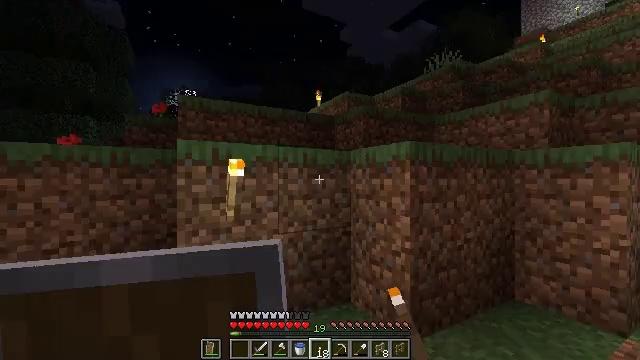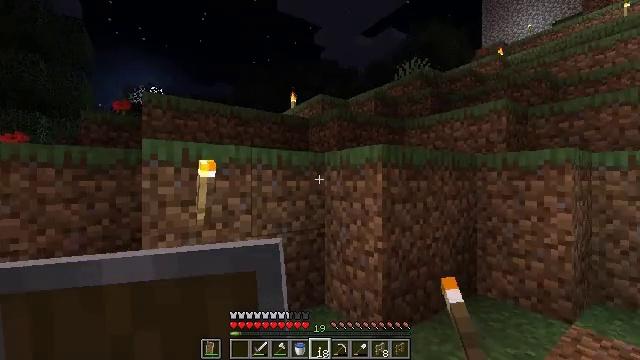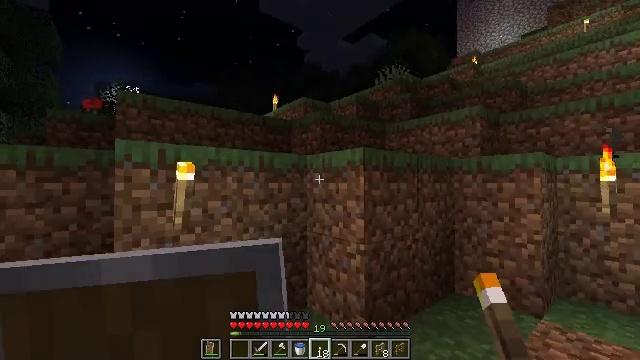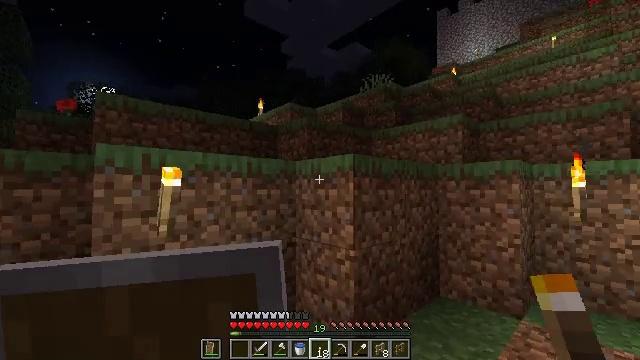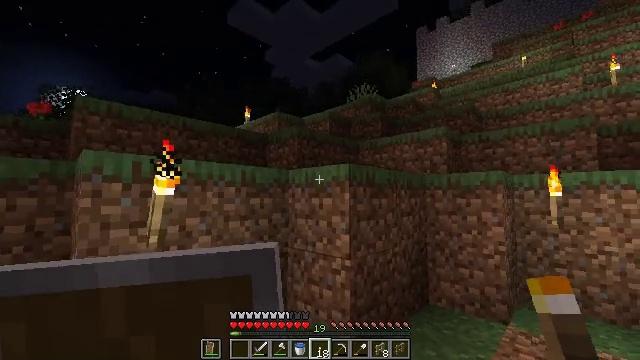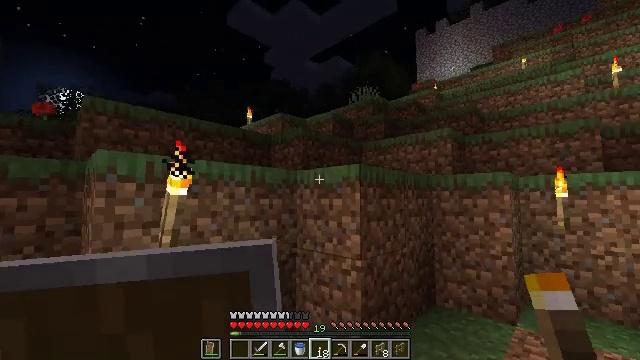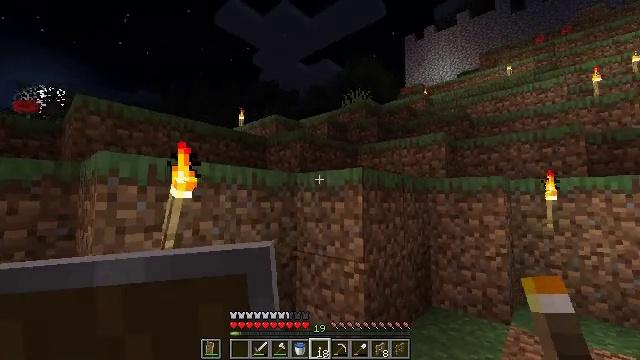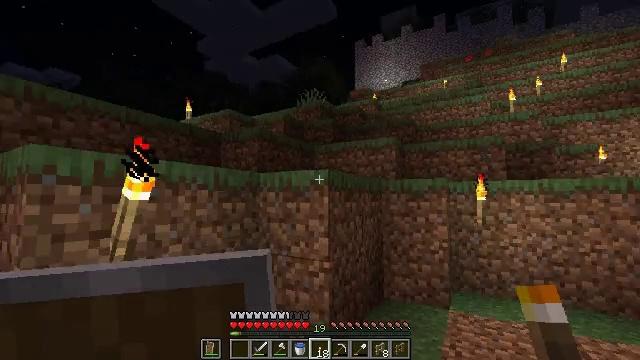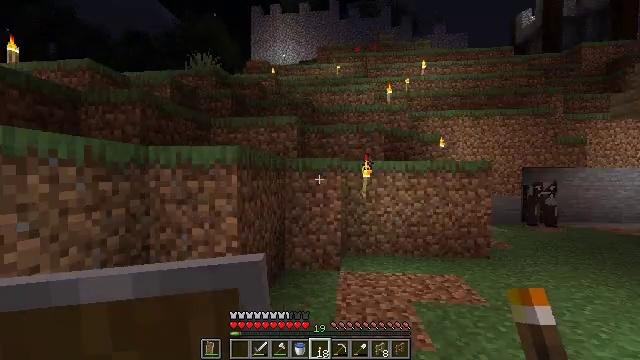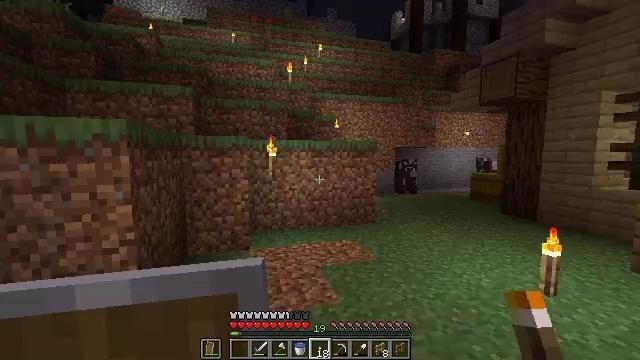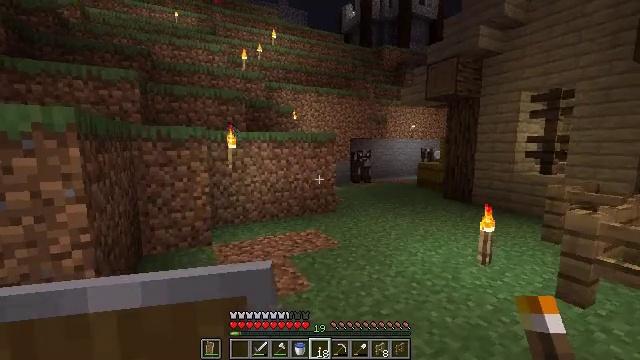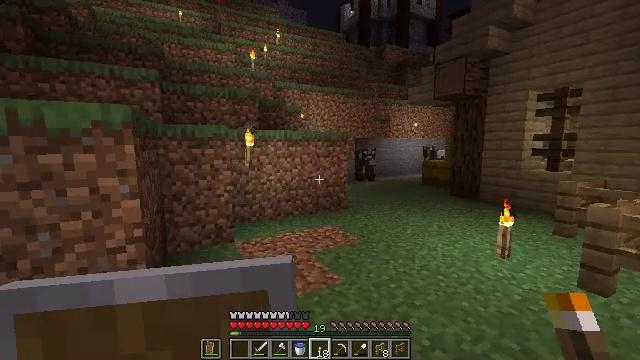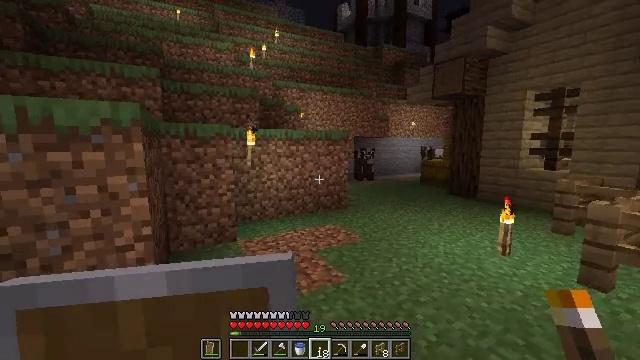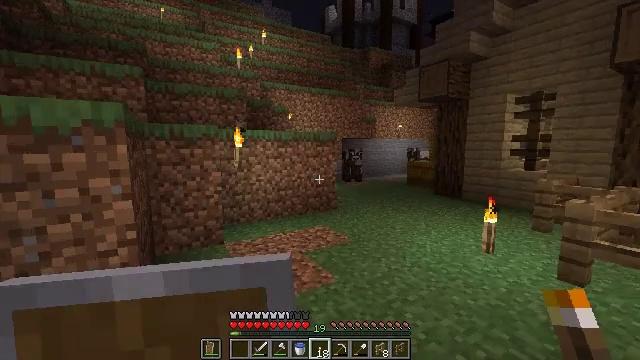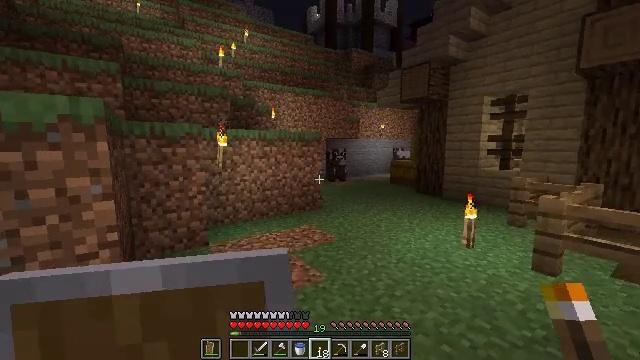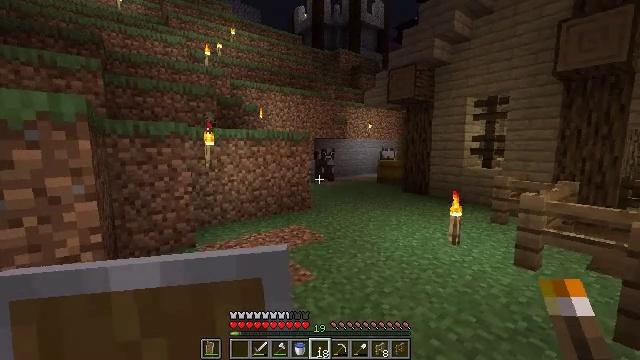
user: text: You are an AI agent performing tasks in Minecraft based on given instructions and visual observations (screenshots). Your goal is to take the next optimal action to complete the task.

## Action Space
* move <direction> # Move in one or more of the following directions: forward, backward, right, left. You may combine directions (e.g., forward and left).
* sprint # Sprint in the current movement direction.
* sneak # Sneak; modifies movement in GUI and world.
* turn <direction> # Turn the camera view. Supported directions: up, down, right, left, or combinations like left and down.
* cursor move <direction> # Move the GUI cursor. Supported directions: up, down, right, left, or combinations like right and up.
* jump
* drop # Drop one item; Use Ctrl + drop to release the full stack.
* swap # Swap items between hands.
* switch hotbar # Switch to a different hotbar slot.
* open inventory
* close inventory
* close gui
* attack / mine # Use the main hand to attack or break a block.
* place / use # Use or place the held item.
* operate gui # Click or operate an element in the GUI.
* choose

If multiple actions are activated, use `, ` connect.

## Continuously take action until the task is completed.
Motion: motion action
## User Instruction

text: Attack the hay block to get hay.
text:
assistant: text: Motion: turn right
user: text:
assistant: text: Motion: turn right
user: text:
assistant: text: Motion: move left, turn right and up
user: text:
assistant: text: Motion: move left, turn right and up
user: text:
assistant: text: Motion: move left
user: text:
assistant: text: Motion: move left, turn right
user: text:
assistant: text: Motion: move left, turn right
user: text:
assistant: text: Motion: move left, turn right and down
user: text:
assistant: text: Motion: move left, turn right and down
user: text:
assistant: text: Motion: move left, turn right and down
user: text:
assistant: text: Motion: move left
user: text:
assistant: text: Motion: no_op
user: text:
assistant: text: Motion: turn right
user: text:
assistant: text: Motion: turn right
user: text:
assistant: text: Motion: turn right
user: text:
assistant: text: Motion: no_op
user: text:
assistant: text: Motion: no_op
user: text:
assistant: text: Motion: no_op
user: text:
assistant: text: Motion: move forward
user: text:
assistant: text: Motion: move forward
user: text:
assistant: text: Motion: no_op
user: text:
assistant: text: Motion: move forward
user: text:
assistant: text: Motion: move forward
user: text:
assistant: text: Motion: move forward
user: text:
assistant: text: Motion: move forward
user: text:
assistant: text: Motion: move forward
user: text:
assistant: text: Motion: move forward
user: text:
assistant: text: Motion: move forward
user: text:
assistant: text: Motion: move forward
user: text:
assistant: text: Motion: move forward, turn right